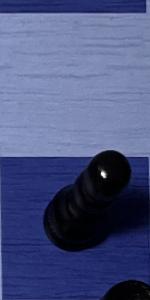
Label: Pawn_Black